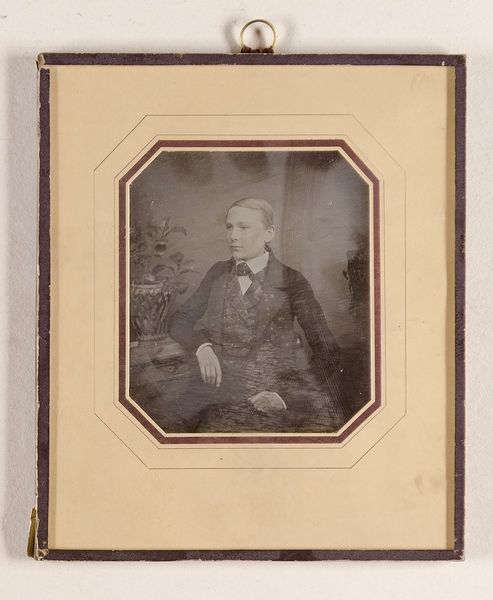
Titel: Nicolai Nicolajsen aus Bergen, Altona 1848
Standort: Hamburg
Institution: Museum für Kunst und Gewerbe Hamburg
Schlagwörter: mann, portrait, figur, junge, foto, fotografie, photographie, photo, topfpflanzen, lichtbild, jugendlicher, daguerreotypie, bildwerke, angewandte und bildende kunst, hessische systematik, porträt, porträtfotografie, porträtphotographie, hüftbild